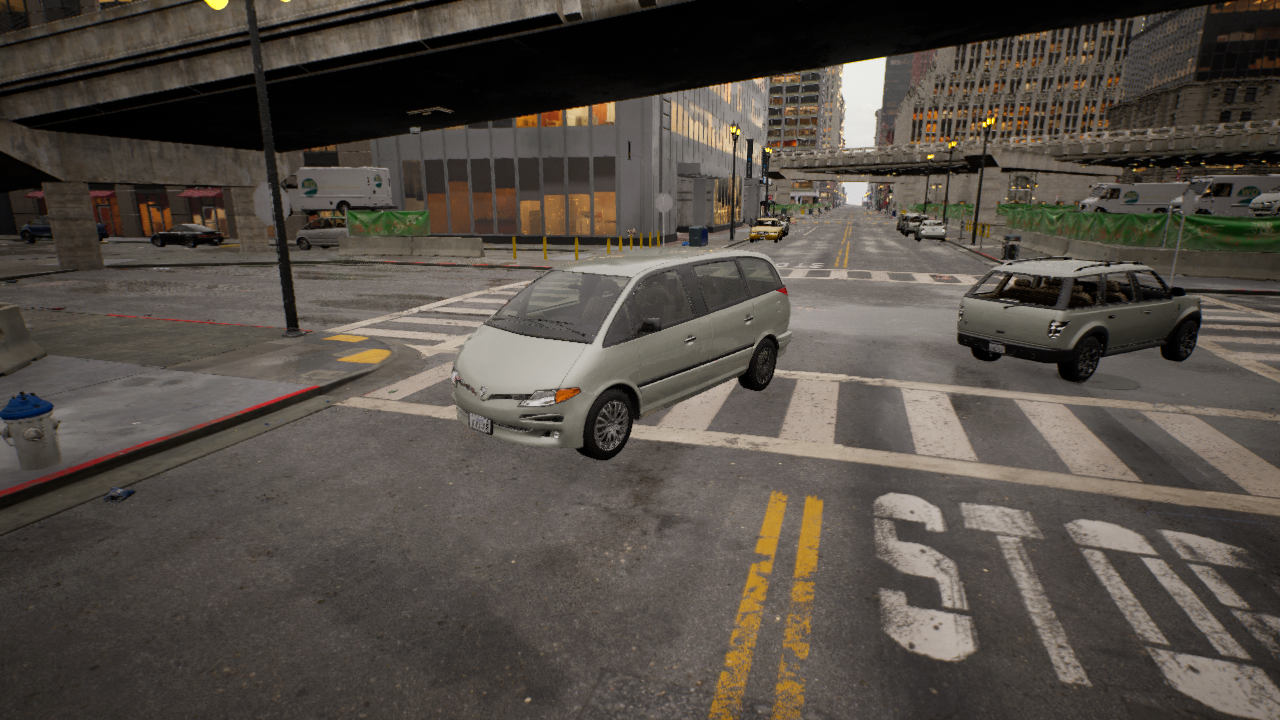
Venue: intersection
Lighting: golden hour
Vehicle rig: minivan